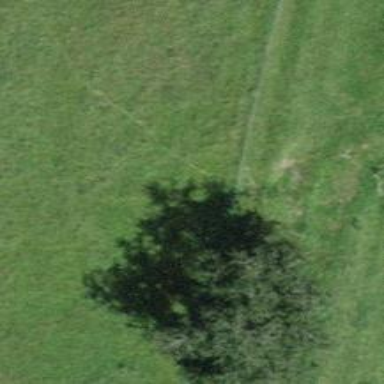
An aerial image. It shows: Beautiful tree in nature.